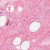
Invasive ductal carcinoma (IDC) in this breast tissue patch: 0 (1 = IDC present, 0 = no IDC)